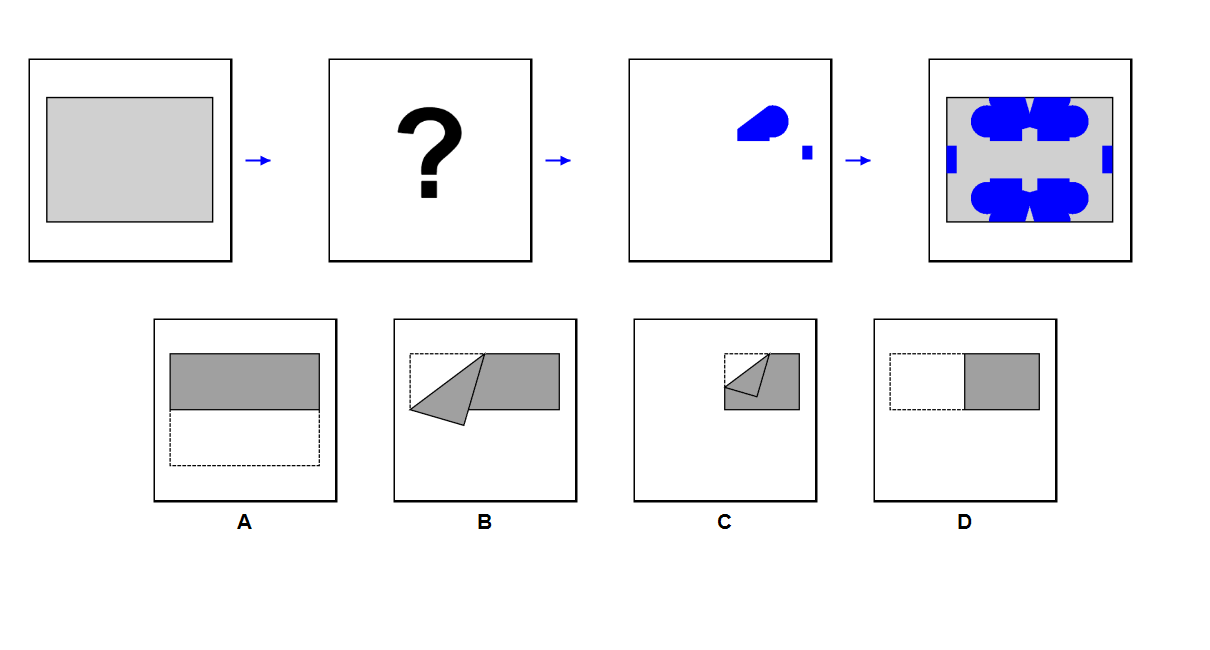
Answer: B